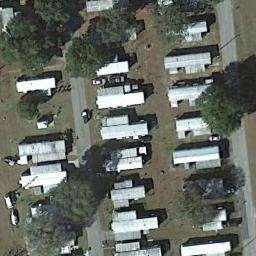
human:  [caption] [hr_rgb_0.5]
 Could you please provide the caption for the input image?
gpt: Many buildings of different shapes are in mobile home parks .

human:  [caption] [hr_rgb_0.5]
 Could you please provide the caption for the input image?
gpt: There are neat rows of mobile homes on both sides of the road .

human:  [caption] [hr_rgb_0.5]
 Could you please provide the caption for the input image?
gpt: The mobile home park is on the bare land next to the road .

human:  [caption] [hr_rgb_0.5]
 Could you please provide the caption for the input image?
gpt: There are some white buildings and green trees in the mobile home park .

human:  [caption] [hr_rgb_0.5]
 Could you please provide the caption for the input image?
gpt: The mobile home park has some dense white mobile homes and some trees are among these mobile homes .